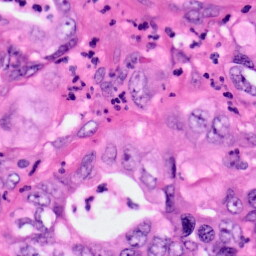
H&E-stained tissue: Pancreatic